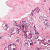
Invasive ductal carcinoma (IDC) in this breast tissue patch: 1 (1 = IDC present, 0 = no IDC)